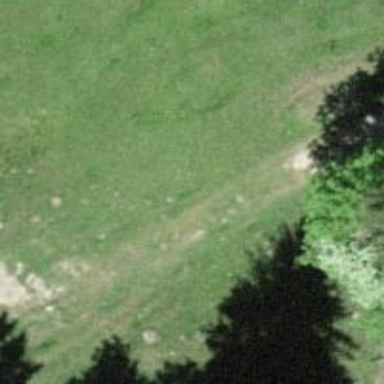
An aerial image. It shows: Track with grade4 grade. It is backcountry hiking trail.